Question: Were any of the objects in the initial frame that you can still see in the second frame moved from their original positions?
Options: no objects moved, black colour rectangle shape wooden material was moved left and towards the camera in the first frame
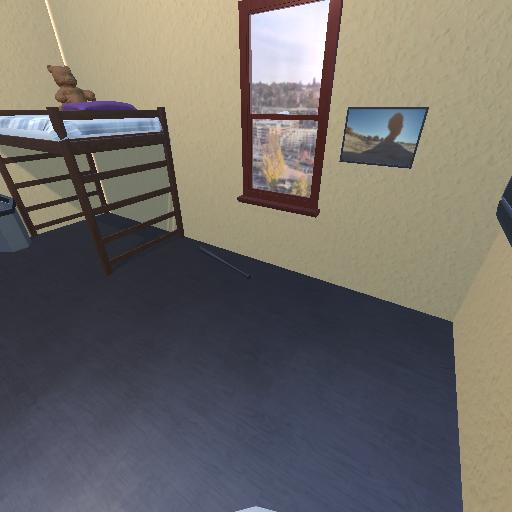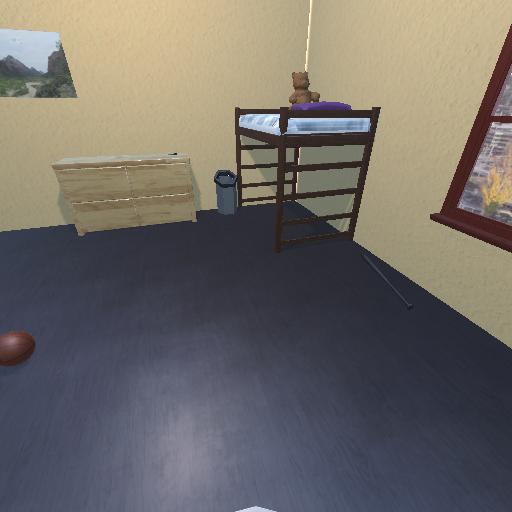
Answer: no objects moved